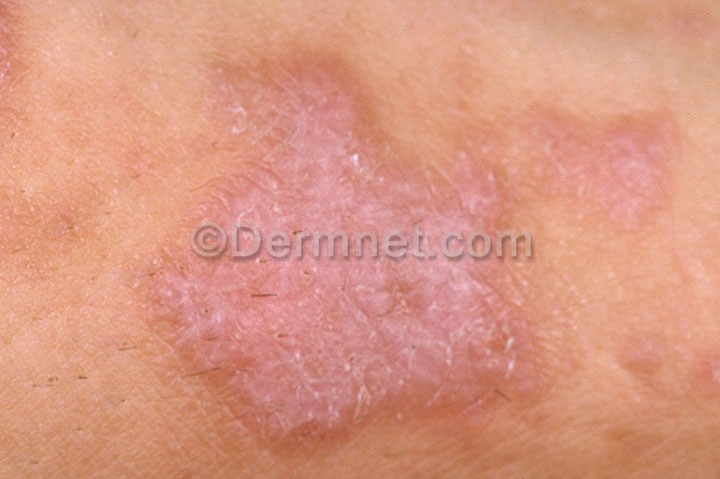
Disease: Psoriasis pictures Lichen Planus and related diseases